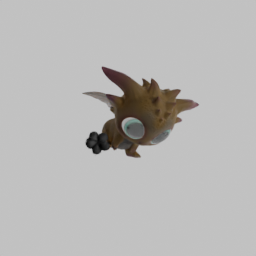
Label: animals